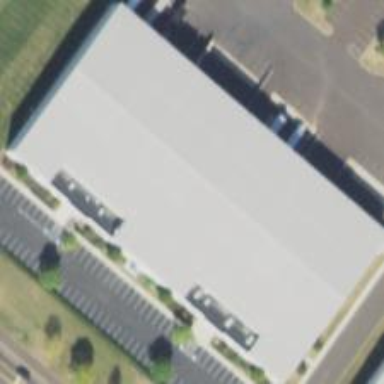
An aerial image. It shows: Warehouse.